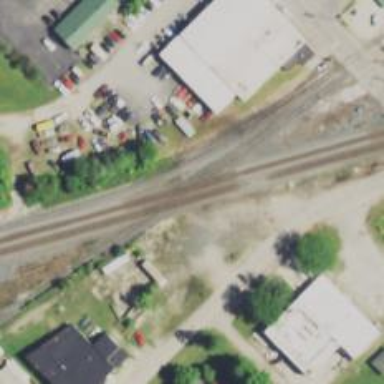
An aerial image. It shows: Railway junction.